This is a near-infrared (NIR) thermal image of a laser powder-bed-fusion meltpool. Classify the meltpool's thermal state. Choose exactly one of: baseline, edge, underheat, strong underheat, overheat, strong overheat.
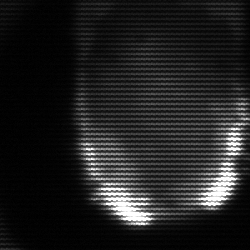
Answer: baseline